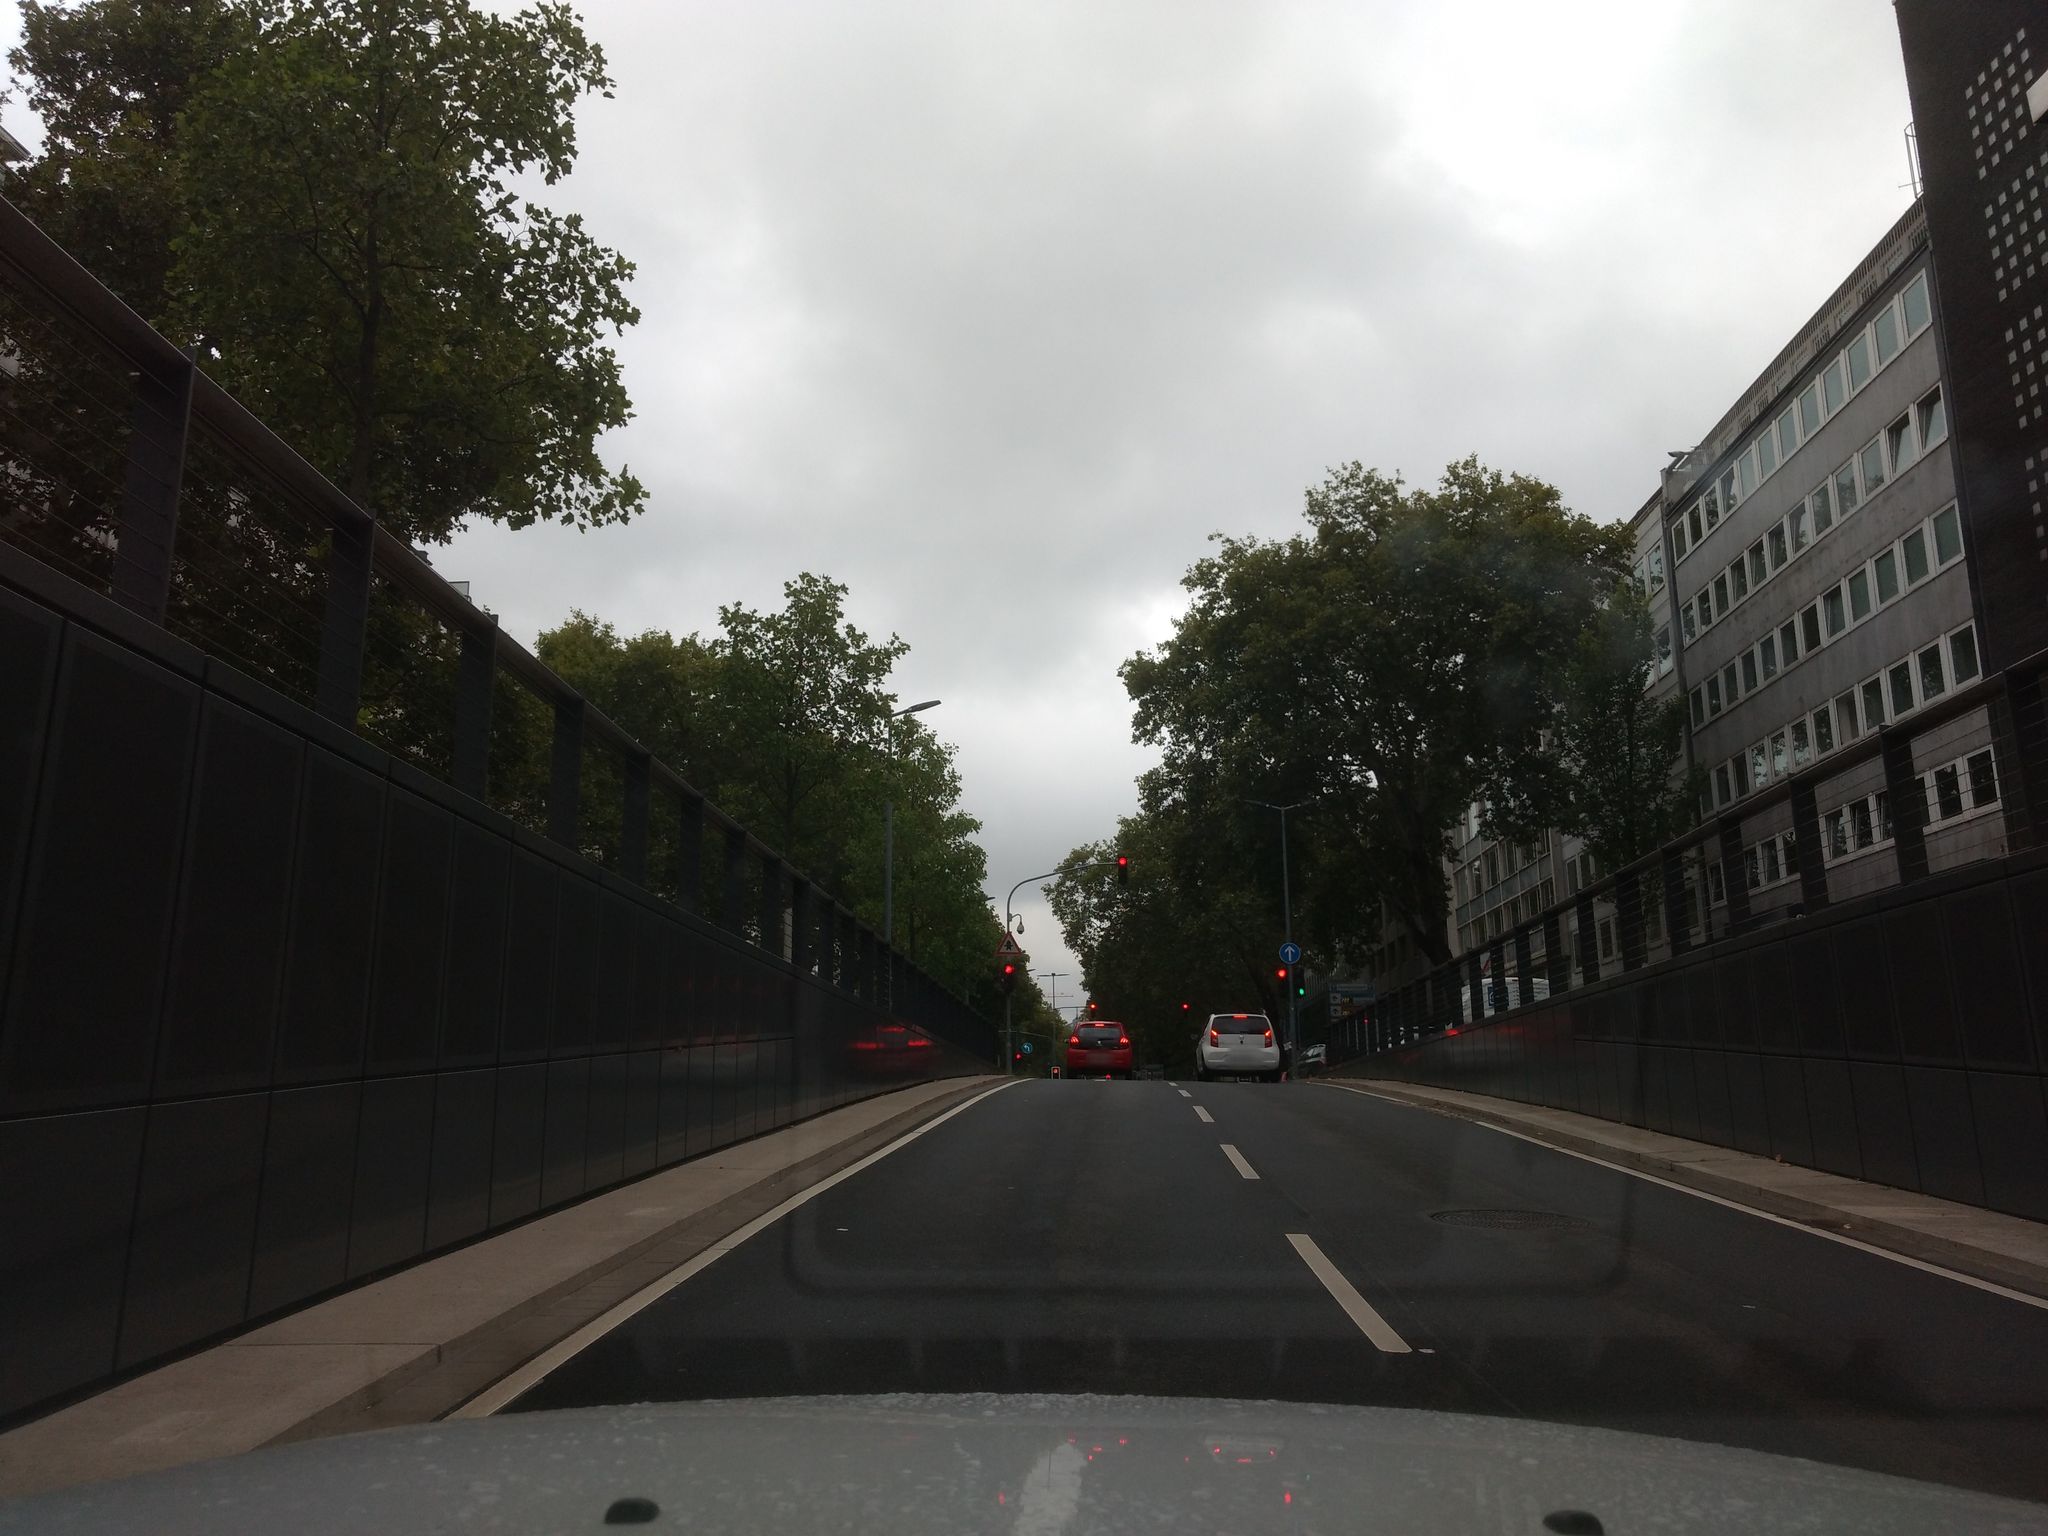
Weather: cloudy
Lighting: day
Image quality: good
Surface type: driving surface
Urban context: urban centre
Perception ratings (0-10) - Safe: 1.75, Lively: 4.21, Beautiful: 8.34, Boring: 2.02, Depressing: 1.71, Wealthy: 5.3